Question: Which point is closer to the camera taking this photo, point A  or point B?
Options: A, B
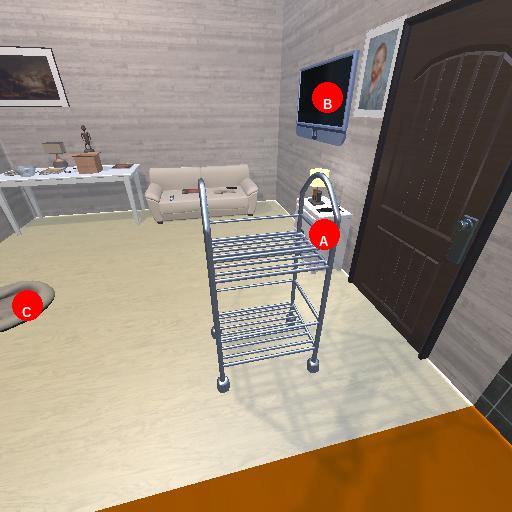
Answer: A